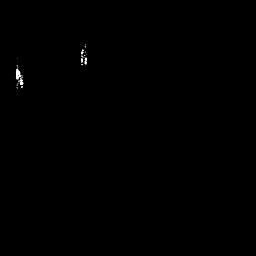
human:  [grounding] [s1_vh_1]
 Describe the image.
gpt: In the satellite image, there is  <ref>1 small ship </ref> <box>[[5, 24, 9, 34, 0]]</box> located at top left,  <ref>1 small ship </ref> <box>[[30, 17, 35, 25, 0]]</box> located at top.